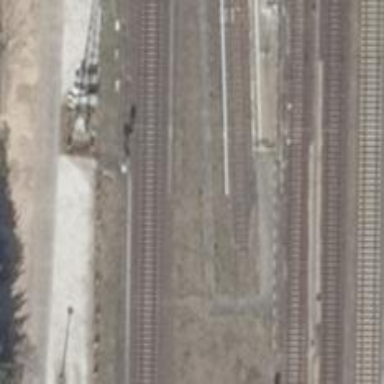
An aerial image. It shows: Railway signal.